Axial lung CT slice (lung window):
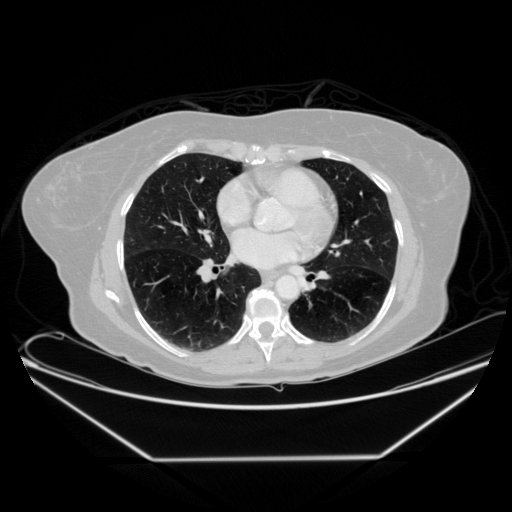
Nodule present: no